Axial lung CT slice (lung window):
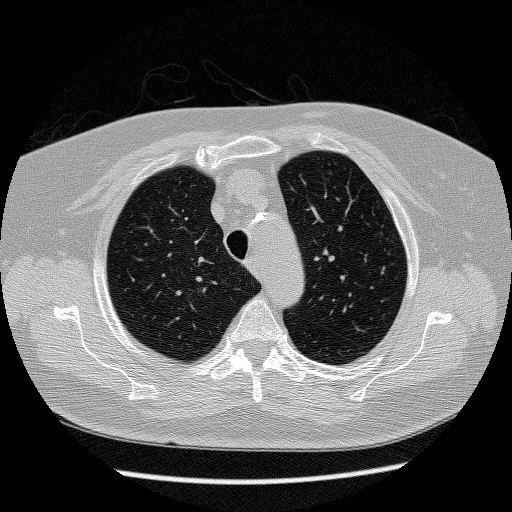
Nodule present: no